Field crop: maize
Growth stage: 2
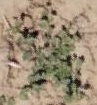
Species: convolvulus